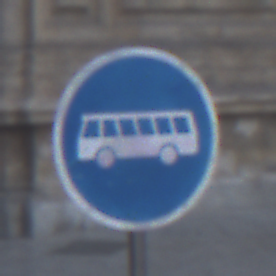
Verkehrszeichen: Busssonderstreifen
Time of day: SunriseSunset
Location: Outdoor (Urban)
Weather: PartlyCloudy
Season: NotSpecified
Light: Natural